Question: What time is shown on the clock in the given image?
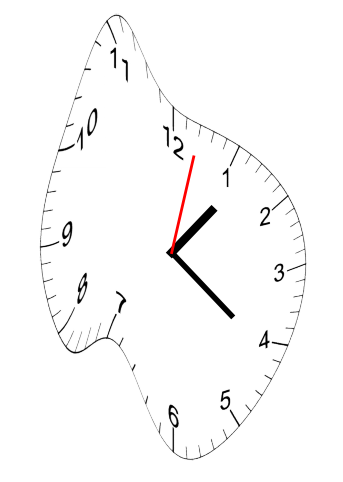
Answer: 01:21:02